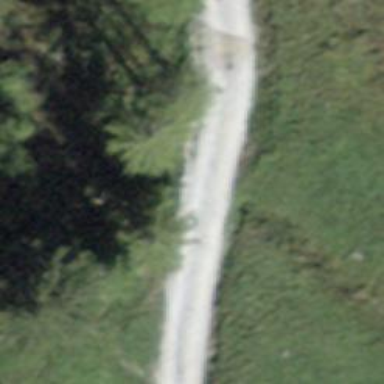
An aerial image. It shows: Culvert tunnel.